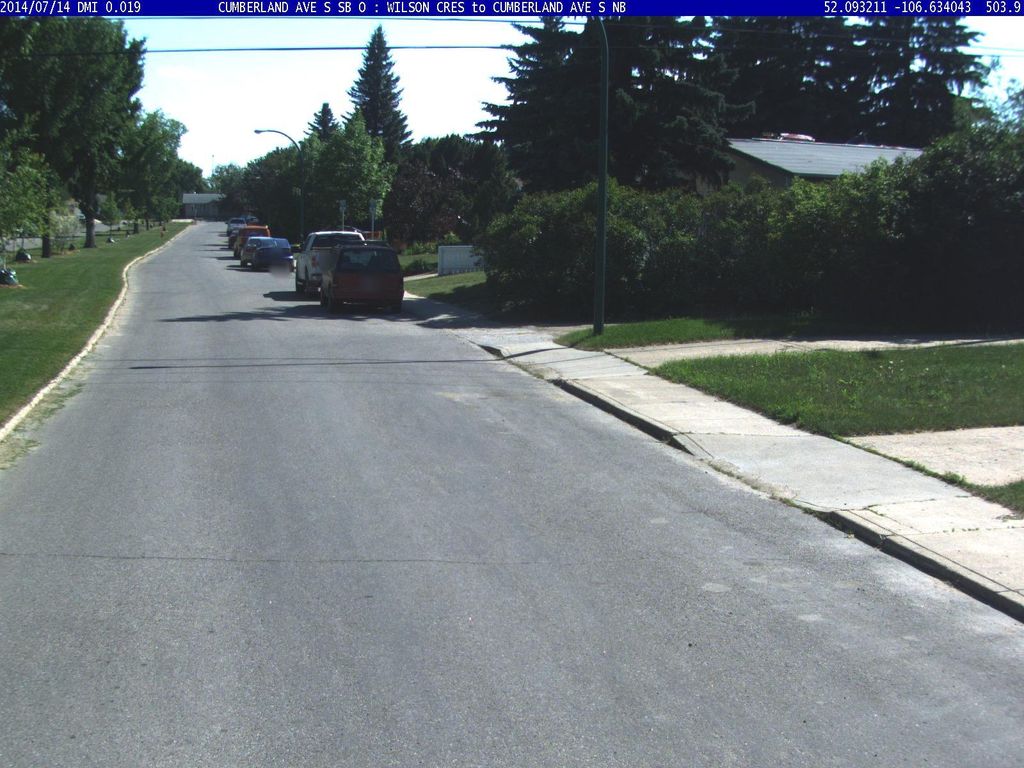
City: saskatoon